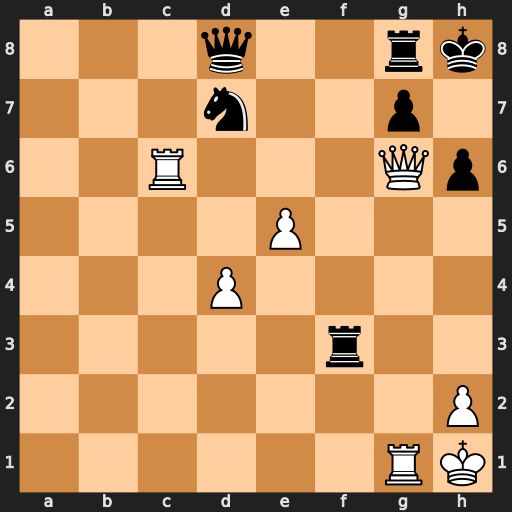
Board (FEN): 3q2rk/3n2p1/2R3Qp/4P3/3P4/5r2/7P/6RK
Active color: w
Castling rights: -
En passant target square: -
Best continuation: Qxh6+ gxh6 Rxh6#